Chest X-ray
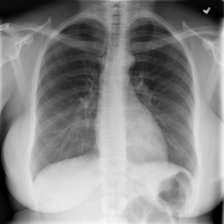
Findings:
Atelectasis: negative
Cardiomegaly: negative
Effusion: negative
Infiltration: positive
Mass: negative
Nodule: negative
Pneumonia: negative
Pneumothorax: negative
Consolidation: negative
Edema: negative
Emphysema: negative
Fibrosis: negative
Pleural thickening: negative
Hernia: negative